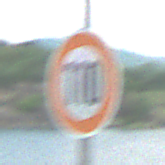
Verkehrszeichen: Geschwindigkeit110
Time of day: MorningAfternoon
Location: Outdoor (Nature)
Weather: PartlyCloudy
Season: NotSpecified
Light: Natural